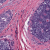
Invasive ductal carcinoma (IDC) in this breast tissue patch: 0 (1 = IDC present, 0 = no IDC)